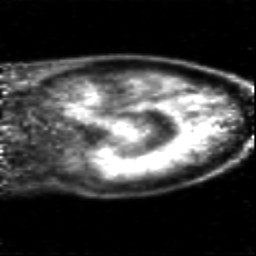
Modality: PET
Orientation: sagittal
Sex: female
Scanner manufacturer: siemens